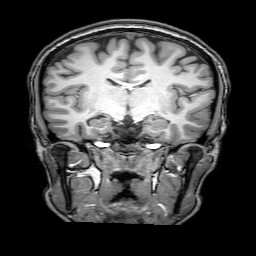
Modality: T1w
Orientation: sagittal
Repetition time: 0.00828 s
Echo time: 0.00388 s